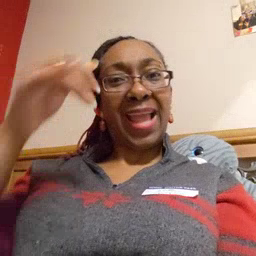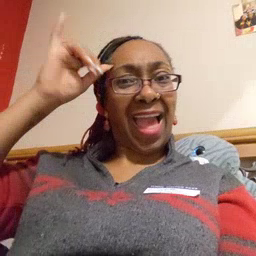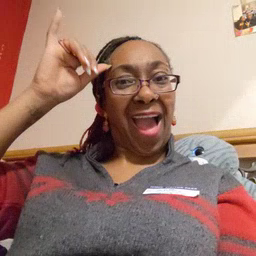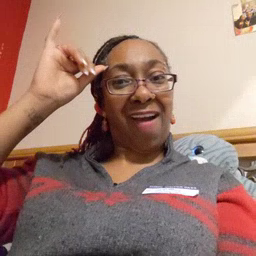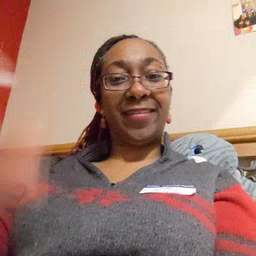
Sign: cow